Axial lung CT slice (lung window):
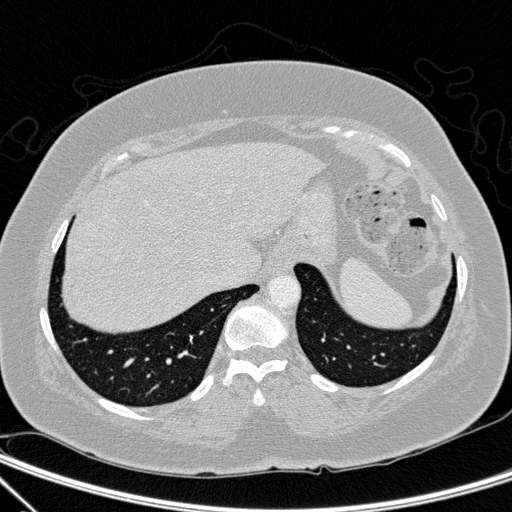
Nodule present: no